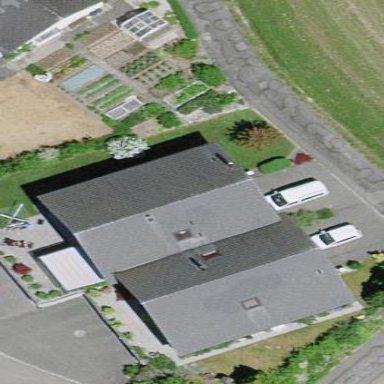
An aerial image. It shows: Residential building.